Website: macys
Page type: customer-info-address
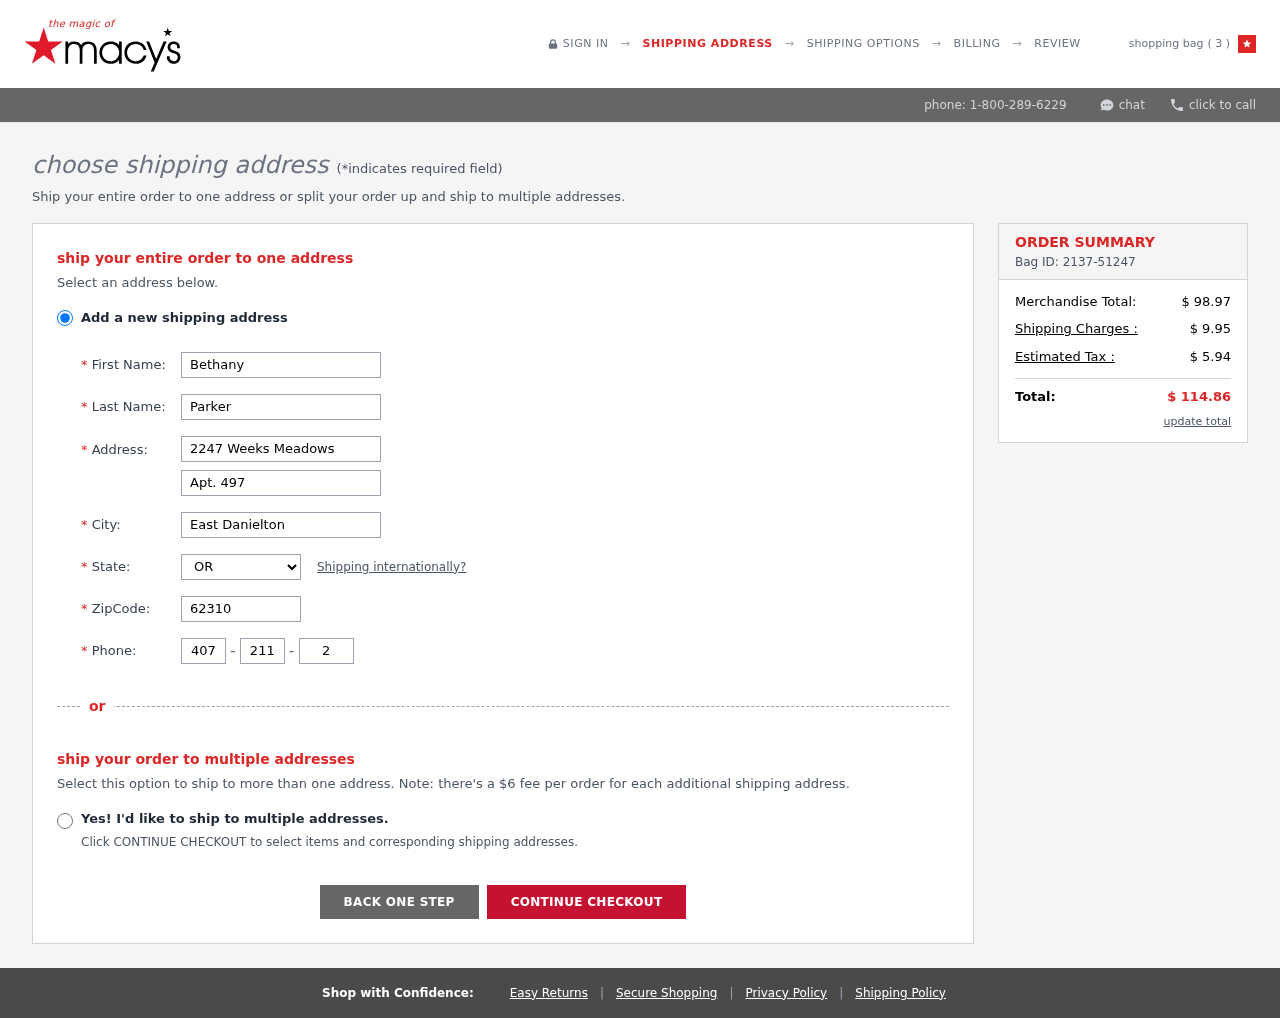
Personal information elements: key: PII_CITY
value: East Danielton
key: PII_FIRSTNAME
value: Bethany
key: PII_LASTNAME
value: Parker
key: PII_PHONE_AREA
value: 407
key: PII_PHONE_PREFIX
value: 211
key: PII_PHONE_SUFFIX
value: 2551
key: PII_POSTCODE
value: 62310
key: PII_STATE_ABBR
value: OR
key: PII_STREET
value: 2247 Weeks Meadows
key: PII_STREET2
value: Apt. 497
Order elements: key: ORDER_NUM_ITEMS
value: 3
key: ORDER_ID
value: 2137-51247
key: ORDER_SUBTOTAL
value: $ 98.97
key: ORDER_SHIPPING_COST
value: $ 9.95
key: ORDER_TAX
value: $ 5.94
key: ORDER_TOTAL
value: $ 114.86